【题型】填空题　【知识点】解析几何　【难度】medium
(2023·新高考 I) 已知双曲线 $C: \frac{x^2}{a^2} - \frac{y^2}{b^2} = 1(a > 0, b > 0)$ 的左、右焦点分别为 $F_1, F_2$. 点 $A$ 在 $C$ 上, 点 $B$
在 $y$ 轴上, $\overrightarrow{F_1A} \perp \overrightarrow{F_1B}$, $\overrightarrow{F_2A} = -\frac{2}{3}\overrightarrow{F_2B}$, 则 $C$ 的离心率为 \underline{\quad\quad\quad}.
【解答】
【解析】 (法一) 如图, 设 $F_1(-c, 0)$, $F_2(c, 0)$, $B(0, n)$,

设 $A(x, y)$, 则 $\overrightarrow{F_2A} = (x - c, y), \overrightarrow{F_2B} = (-c, n)$,

又 $\overrightarrow{F_2A} = -\frac{2}{3}\overrightarrow{F_2B}$, 则 $\begin{cases} x - c = \frac{2}{3}c \\ y = -\frac{2}{3}n \end{cases}$, 可得 $A\left(\frac{5}{3}c, -\frac{2}{3}n\right)$,

又 $\overrightarrow{F_1A} \perp \overrightarrow{F_1B}$, 且 $\overrightarrow{F_1A} = \left(\frac{8}{3}c, -\frac{2}{3}n\right), \overrightarrow{F_1B} = (c, n)$,

则 $\overrightarrow{F_1A} \cdot \overrightarrow{F_1B} = \frac{8}{3}c^2 - \frac{2}{3}n^2 = 0$, 化简得 $n^2 = 4c^2$.

又点 $A$ 在 $C$ 上,

则 $\frac{\frac{25}{9}c^2}{a^2} - \frac{\frac{4}{9}n^2}{b^2} = 1$, 整理可得 $\frac{25c^2}{9a^2} - \frac{4n^2}{9b^2} = 1$,

代 $n^2 = 4c^2$, 可得 $\frac{25c^2}{a^2} - \frac{16c^2}{b^2} = 9$, 即 $25e^2 - \frac{16e^2}{e^2 - 1} = 9$,

解得 $e^2 = \frac{9}{5}$ 或 $\frac{1}{5}$ (舍去),

故 $e = \frac{3\sqrt{5}}{5}$.

(法二) 由 $\overrightarrow{F_2A} = -\frac{2}{3}\overrightarrow{F_2B}$, 得 $\frac{|F_2A|}{|F_2B|} = \frac{2}{3}$,

设 $|F_2A| = 2t, |F_2B| = 3t$, 由对称性可得 $|F_1B| = 3t$,

则 $|AF_1| = 2t + 2a, |AB| = 5t$,

设 $\angle F_1AF_2 = \theta$, 则 $\sin\theta = \frac{3t}{5t} = \frac{3}{5}$,

所以 $\cos\theta = \frac{4}{5} = \frac{2t + 2a}{5t}$, 解得 $t = a$,

所以 $|AF_1| = 2t + 2a = 4a, |AF_2| = 2a$,

在 $\triangle AF_1F_2$ 中, 由余弦定理可得 $\cos\theta = \frac{16a^2 + 4a^2 - 4c^2}{16a^2} = \frac{4}{5}$,

即 $5c^2 = 9a^2$, 则 $e = \frac{3\sqrt{5}}{5}$.

故答案为: $\frac{3\sqrt{5}}{5}$.

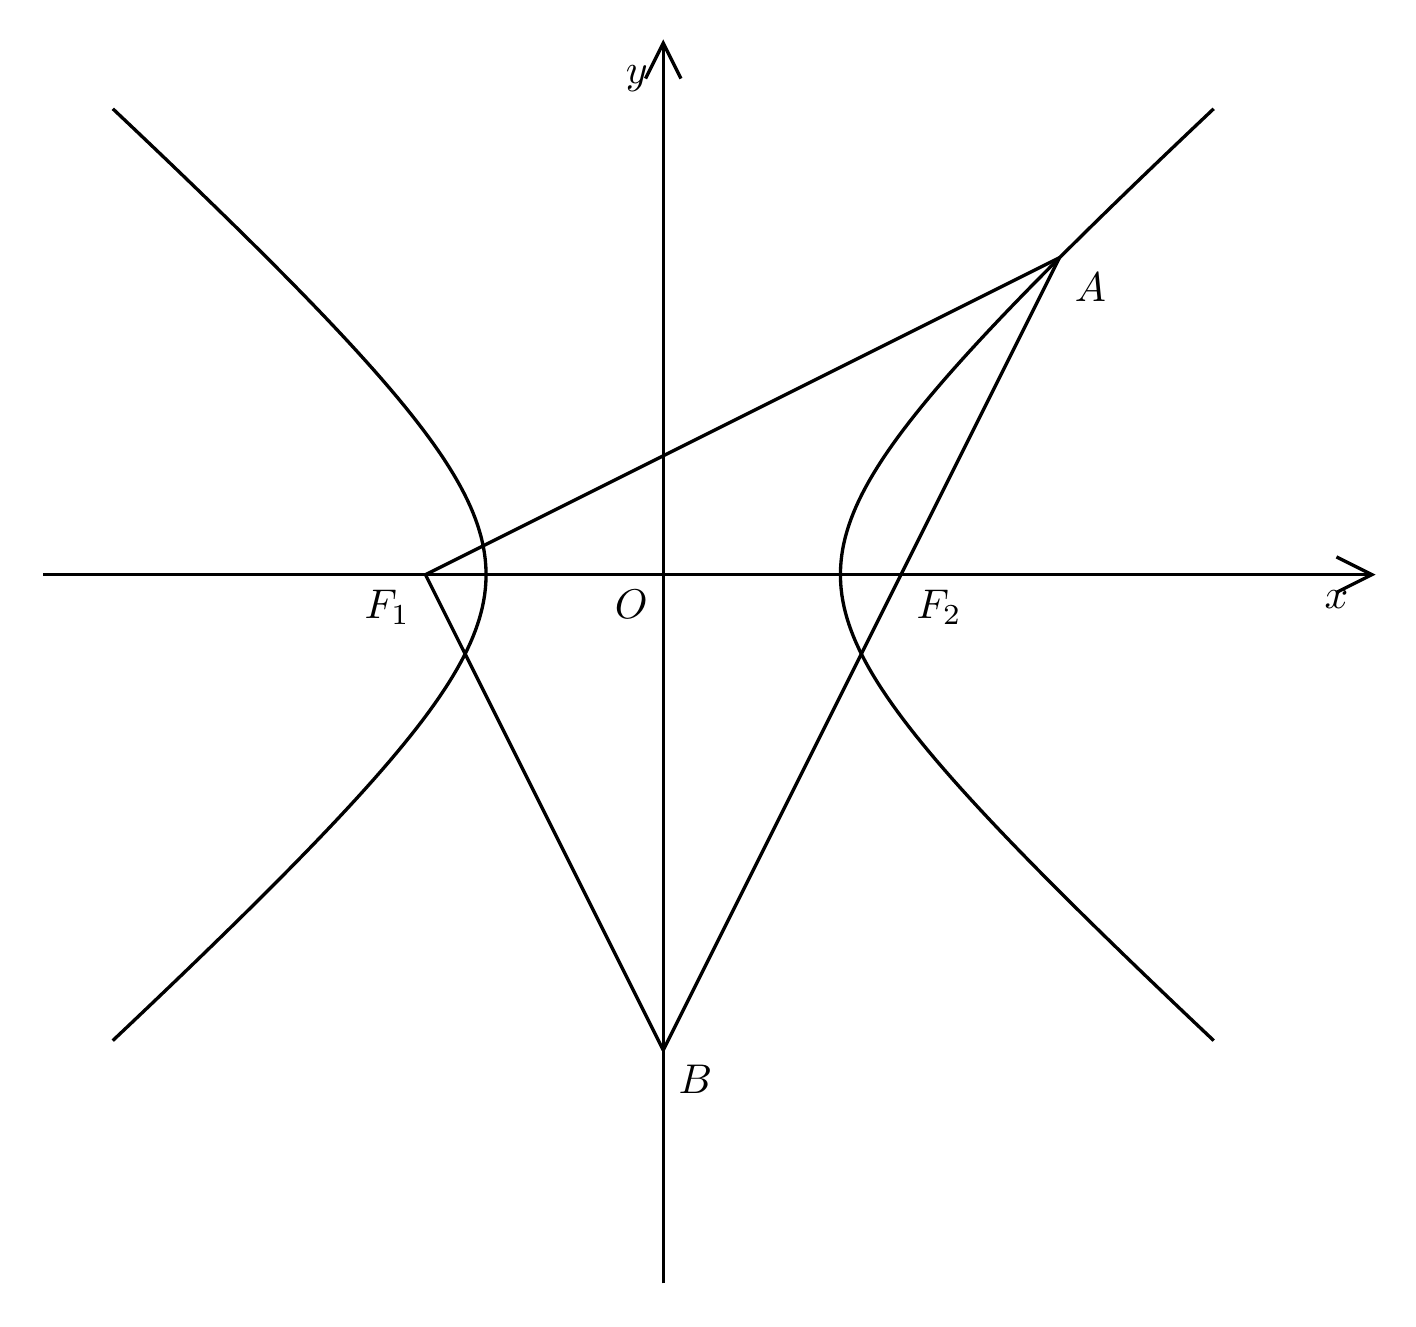